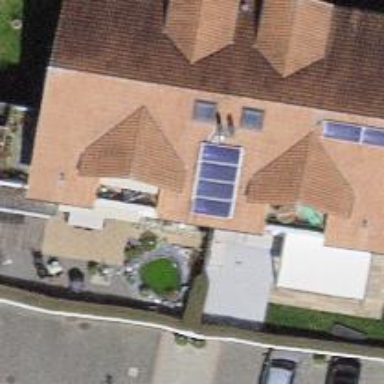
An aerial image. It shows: Solar power generator utilizing photovoltaic technology with solar photovoltaic panels.